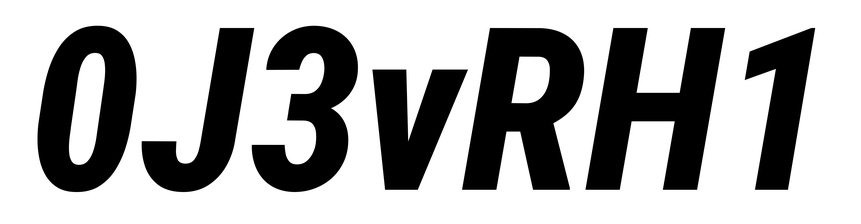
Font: Roboto-Italic_Condensed_ExtraBold_Italic